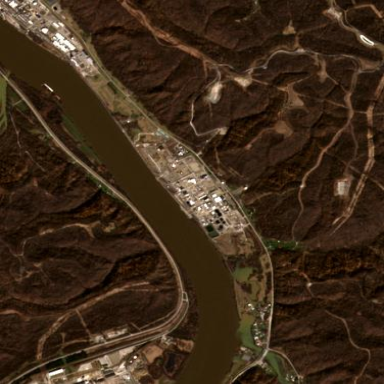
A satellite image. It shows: Industrial area dedicated to gas-related activities.